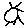
Label: sun